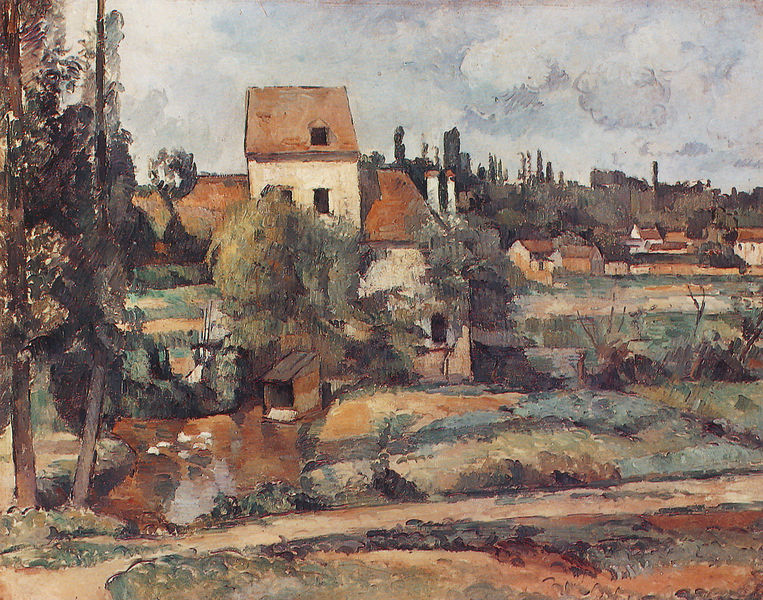
Titel: Die Mühle an der Couleuvre bei Pontoise
Künstler: Paul Cézanne
Institution: Berlin, Staatliche Museen, Nationalgalerie
Schlagwörter: blau, gemälde, himmel, schatten, wolken, bäume, cezanne, impressionismus, landschaft, see, stadt, teich, braun, weiss, gebäude, rot, weg, felder, häuser, hütte, land, acker, lehm, dorf, dächer, hof, enten, romantik, ortschaft, tupfen, ölmalerei, paul cezanne, baüme, dorfrand, 18 jahrhundert, ensten